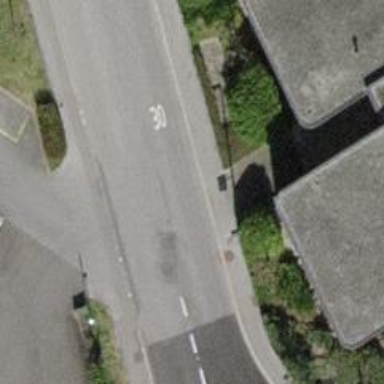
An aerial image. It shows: Residential road with asphalt surface and sidewalk on the left.